Aerial crown-view tile of a tropical tree (Barro Colorado Island, Panama), acquired 20241014:
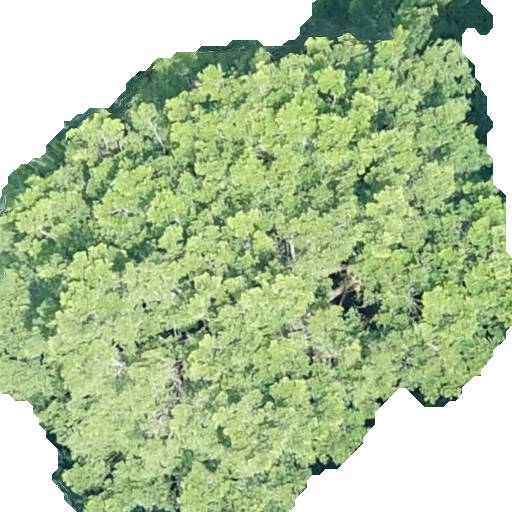
Species: Terminalia amazonia
GBIF accepted scientific name: Terminalia amazonica
Crown area: 326.729 m²